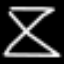
Label: hourglass